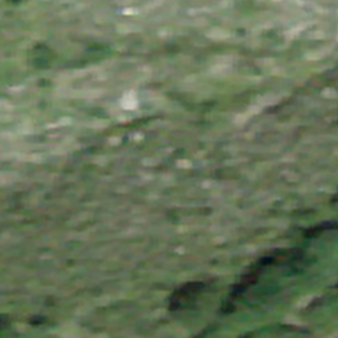
Label: other